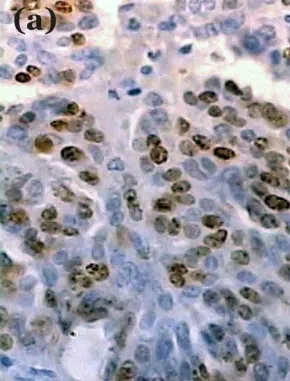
Tumor cells showing immunoreactivity to. MIB-1.
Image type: pathology (immunostaining)